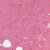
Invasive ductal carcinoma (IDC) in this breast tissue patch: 0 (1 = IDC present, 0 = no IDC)